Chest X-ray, PA view. Patient: 58 years old, sex F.
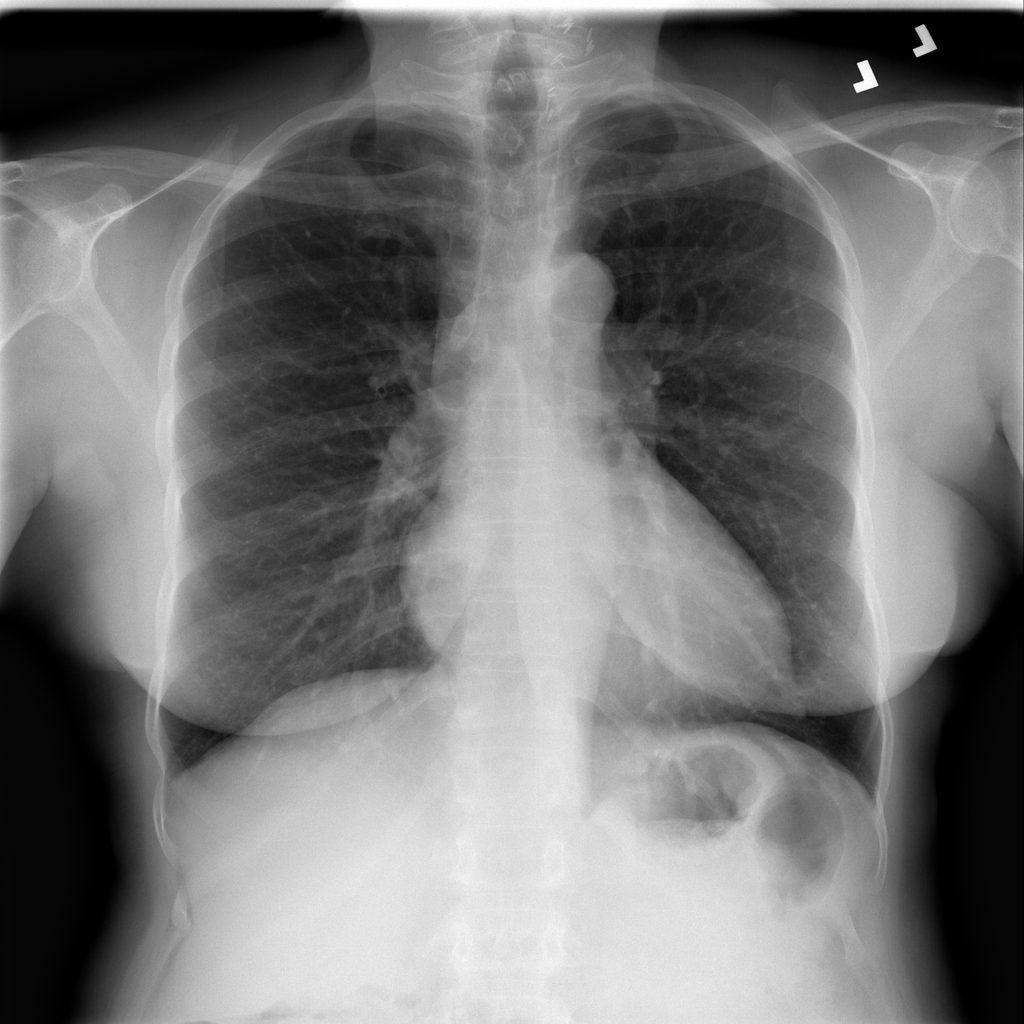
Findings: No Finding